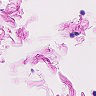
Metastatic tissue present: no